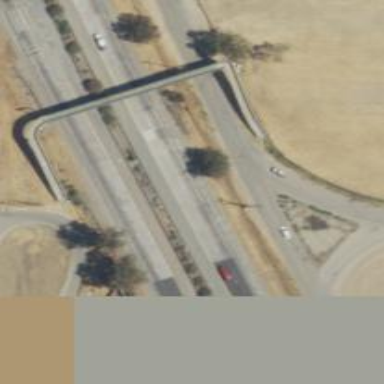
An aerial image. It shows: Tertiary road.